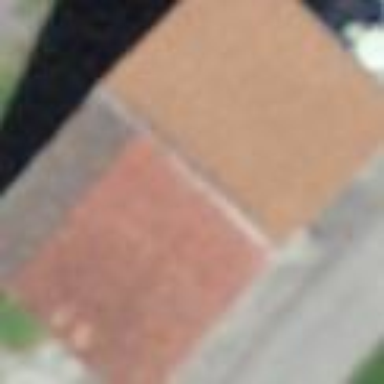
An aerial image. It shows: Rural barn.